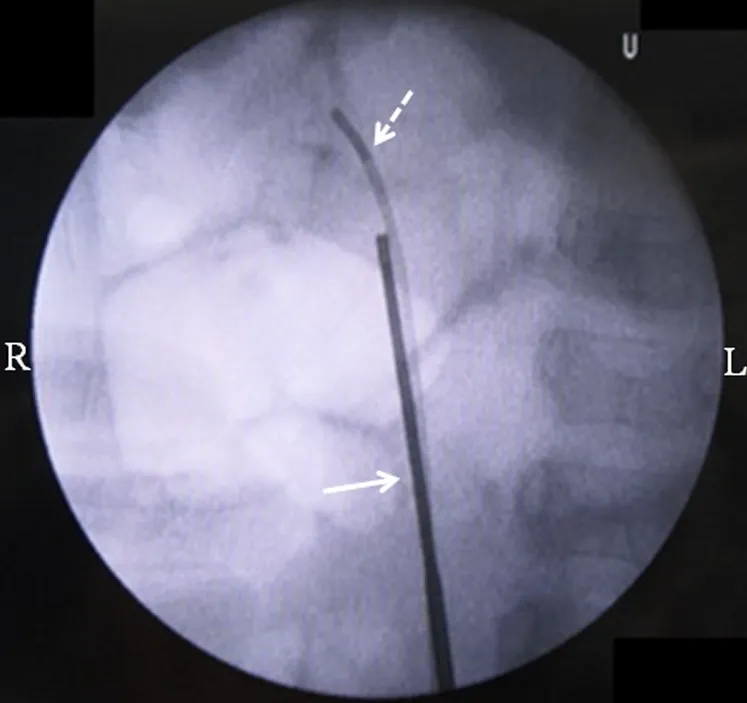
Fluoroscopic image obtained during the procedure using a 4.5F semi-rigid ureteroscope for placement of the ureteral catheter. The arrow indicates the 4.5F semi-rigid ureteroscope. The dotted arrow indicates the ureteral catheter.
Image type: radiology (x_ray)